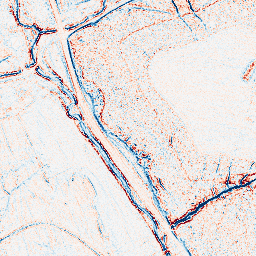
Category: edge_preserving
Decomposition family: bilateral
Decomposition parameters: d: 5
sigma_color: 75
sigma_space: 100
Upsampling method: cubic_catmull_rom
Upsampling parameters: scale: 2
Upsampling scale: 2